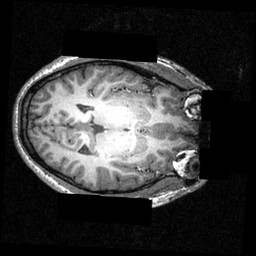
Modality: T1w
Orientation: axial
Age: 24
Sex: male
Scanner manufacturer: siemens
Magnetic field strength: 3.951 T
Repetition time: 1.5 s
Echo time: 0.00335 s